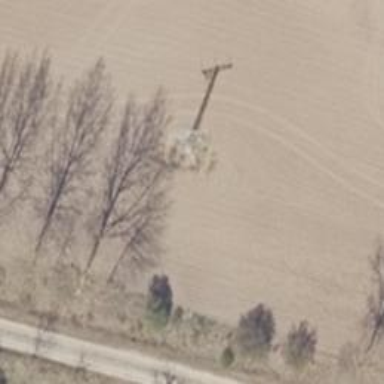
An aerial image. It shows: Minor power line with 3 cables.